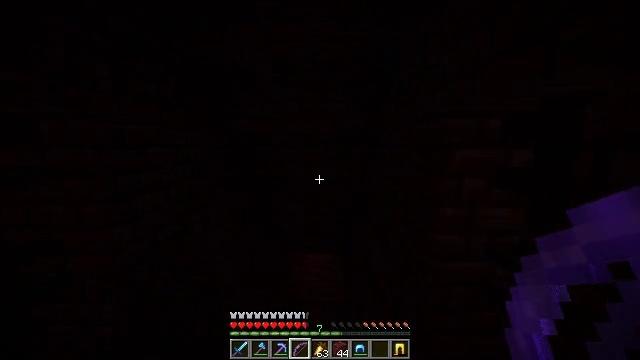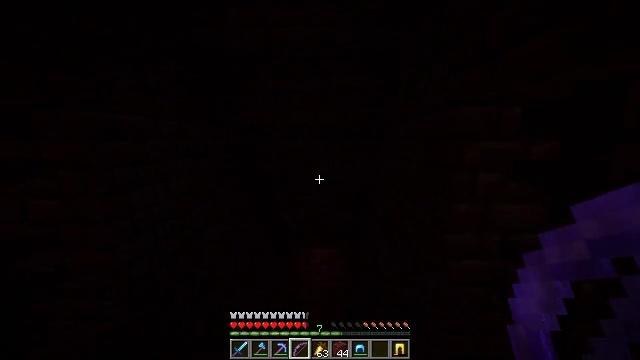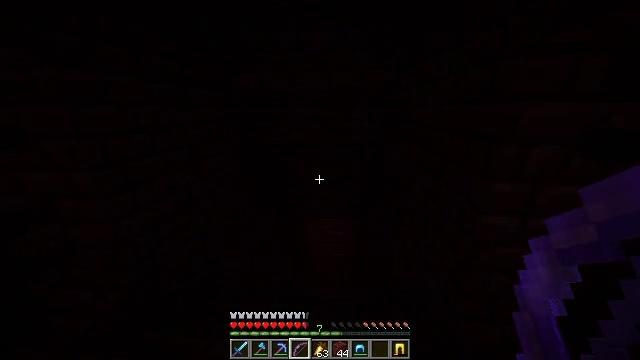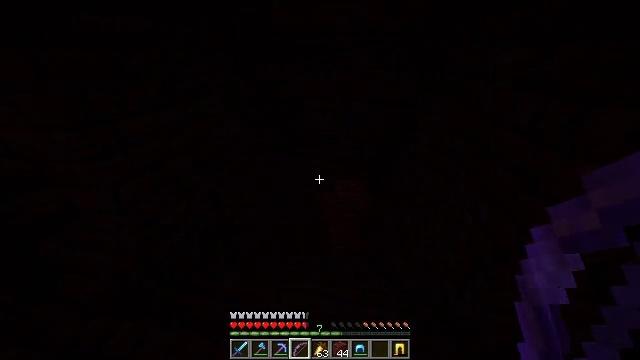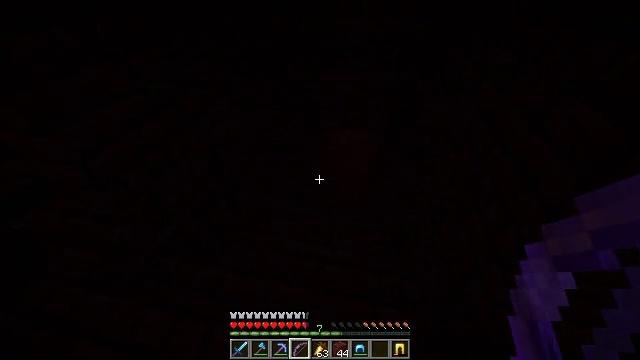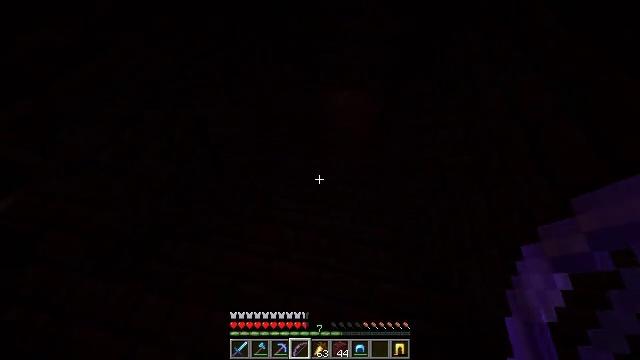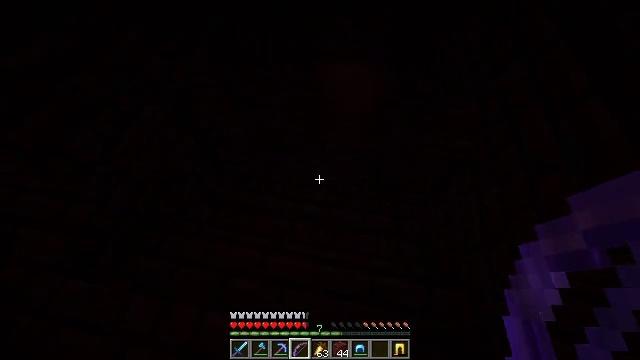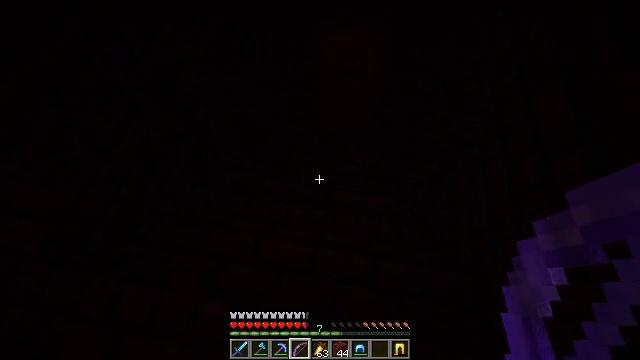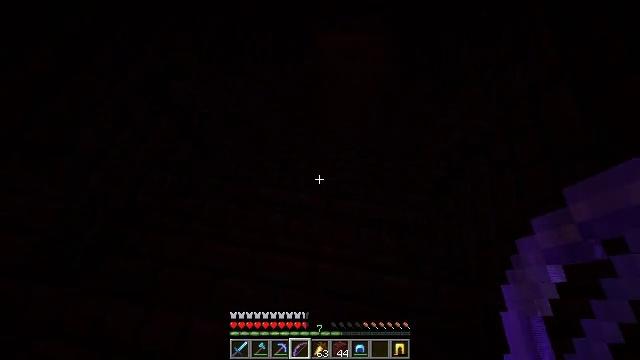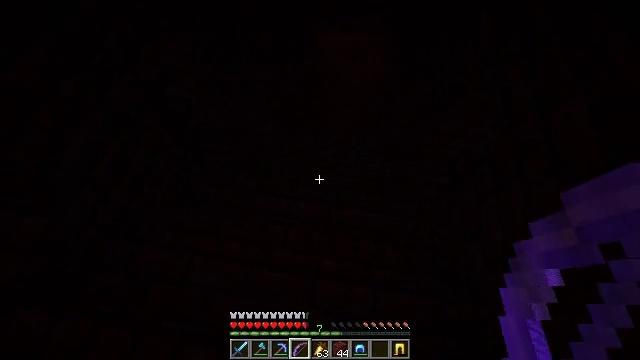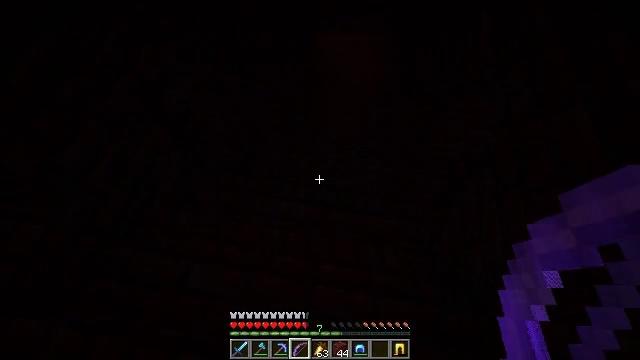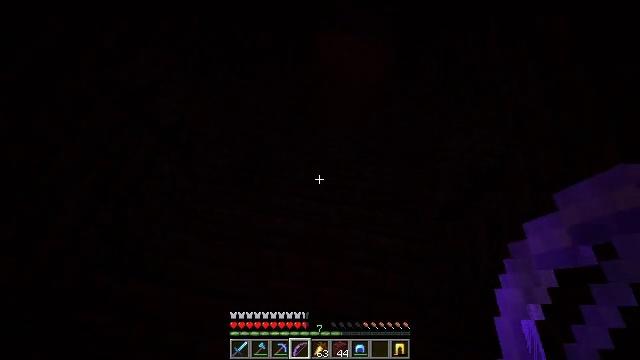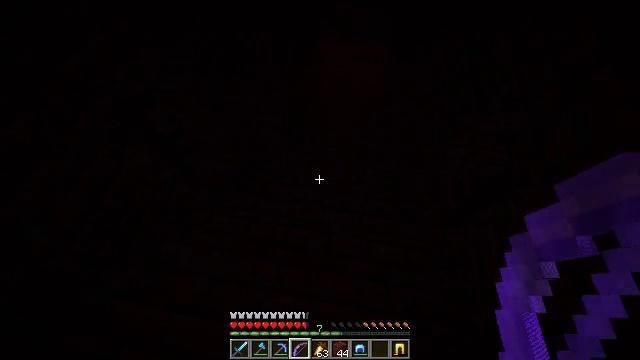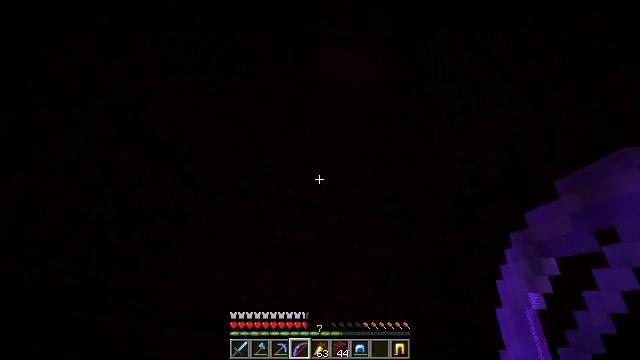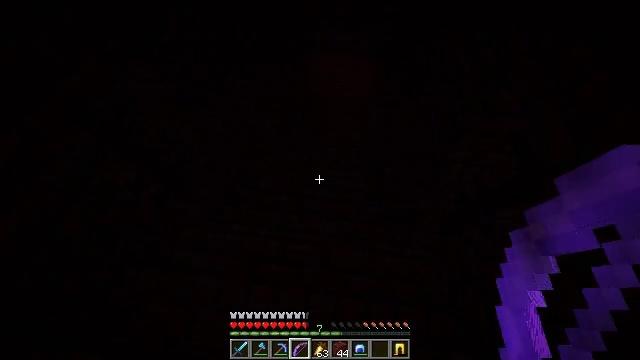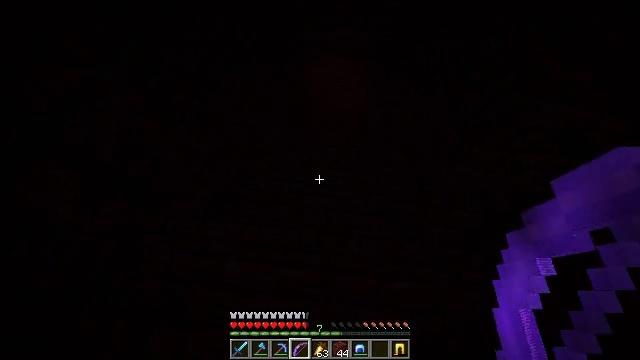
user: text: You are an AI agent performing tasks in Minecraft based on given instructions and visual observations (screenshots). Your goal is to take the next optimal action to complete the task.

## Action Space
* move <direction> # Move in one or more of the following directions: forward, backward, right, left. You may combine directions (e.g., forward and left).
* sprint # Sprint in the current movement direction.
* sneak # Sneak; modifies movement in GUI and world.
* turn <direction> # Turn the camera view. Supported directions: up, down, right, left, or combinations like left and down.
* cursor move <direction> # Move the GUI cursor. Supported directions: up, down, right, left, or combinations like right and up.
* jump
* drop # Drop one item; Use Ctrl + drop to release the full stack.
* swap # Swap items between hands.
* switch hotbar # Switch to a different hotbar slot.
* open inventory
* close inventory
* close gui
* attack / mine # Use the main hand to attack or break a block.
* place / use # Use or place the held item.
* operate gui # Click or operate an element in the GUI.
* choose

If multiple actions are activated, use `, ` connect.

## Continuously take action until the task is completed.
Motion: motion action
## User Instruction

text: Break the dirt block.
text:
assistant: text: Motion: move forward, sprint, turn down
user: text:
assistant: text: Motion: move forward, sprint, turn left and down
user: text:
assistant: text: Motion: move forward, turn left and down
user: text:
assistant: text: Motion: move forward, turn left and down
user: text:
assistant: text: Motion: turn down
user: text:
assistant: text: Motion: turn down
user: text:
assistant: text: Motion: turn down
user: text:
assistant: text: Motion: turn up
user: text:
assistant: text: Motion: move forward
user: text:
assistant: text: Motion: move forward
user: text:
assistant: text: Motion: move forward, sprint
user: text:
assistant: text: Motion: move forward, sprint
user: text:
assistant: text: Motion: move forward, sprint
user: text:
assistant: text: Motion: move forward, sprint, turn right and up
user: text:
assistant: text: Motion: move forward, sprint, turn right and up
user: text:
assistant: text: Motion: move forward, sprint, turn right and up
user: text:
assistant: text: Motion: move forward, sprint, turn right and up
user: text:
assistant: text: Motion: move forward, sprint, turn right and up
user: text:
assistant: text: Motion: move forward, sprint
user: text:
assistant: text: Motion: move forward, sprint
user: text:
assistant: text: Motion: move forward, sprint
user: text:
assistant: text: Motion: move forward, sprint, turn up
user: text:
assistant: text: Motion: move forward, sprint, turn up
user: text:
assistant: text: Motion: move forward, sprint, turn up
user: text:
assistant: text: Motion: move forward, sprint, turn up
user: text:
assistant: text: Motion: move forward, sprint, turn up
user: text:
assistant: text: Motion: move forward, sprint, turn up
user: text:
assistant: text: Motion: move forward, sprint, turn up
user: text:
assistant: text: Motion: move forward, sprint
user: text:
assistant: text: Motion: move forward, sprint